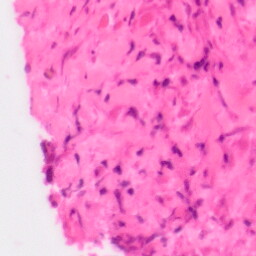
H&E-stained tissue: Colon